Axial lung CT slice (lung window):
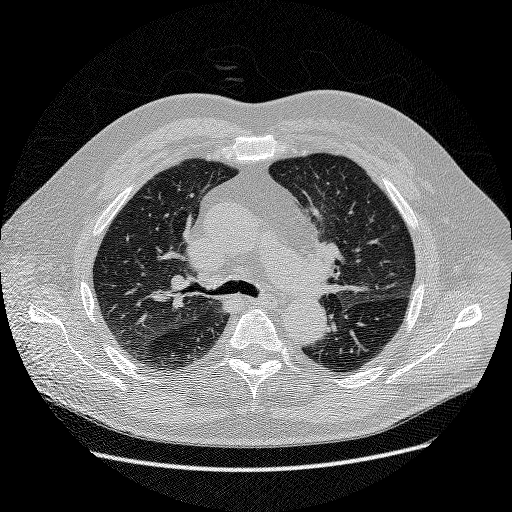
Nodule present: no